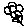
Label: flower